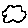
Label: cloud